Interaction volume radius: 5 \u00c5
Interaction volume height: 20 \u00c5
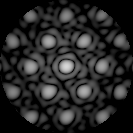
Disorder parameter: 0.2272